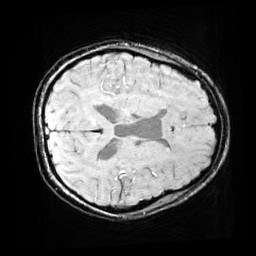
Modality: SWI
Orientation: axial
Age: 13
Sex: male
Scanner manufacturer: siemens
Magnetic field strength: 3 T
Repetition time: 0.027 s
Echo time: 0.02 s